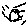
Label: sun